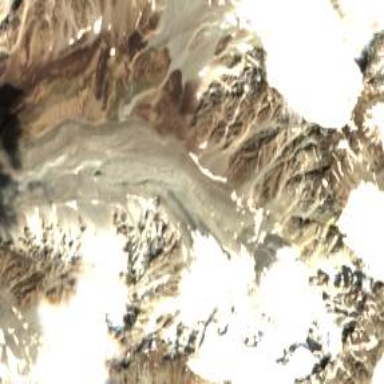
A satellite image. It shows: Majestic glacier in the distance.